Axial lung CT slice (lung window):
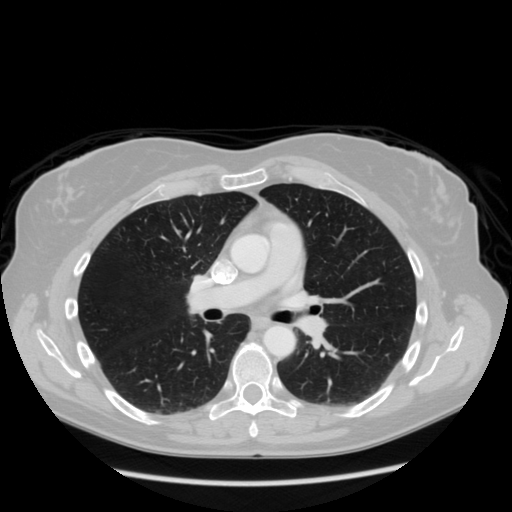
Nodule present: no